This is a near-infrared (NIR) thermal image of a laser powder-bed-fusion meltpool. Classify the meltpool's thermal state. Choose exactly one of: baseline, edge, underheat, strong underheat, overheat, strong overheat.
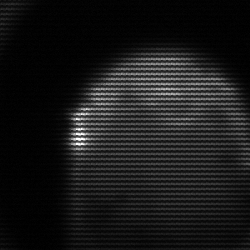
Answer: edge